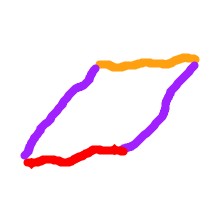
Shape: parallelogram